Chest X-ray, PA view. Patient: 26 years old, sex M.
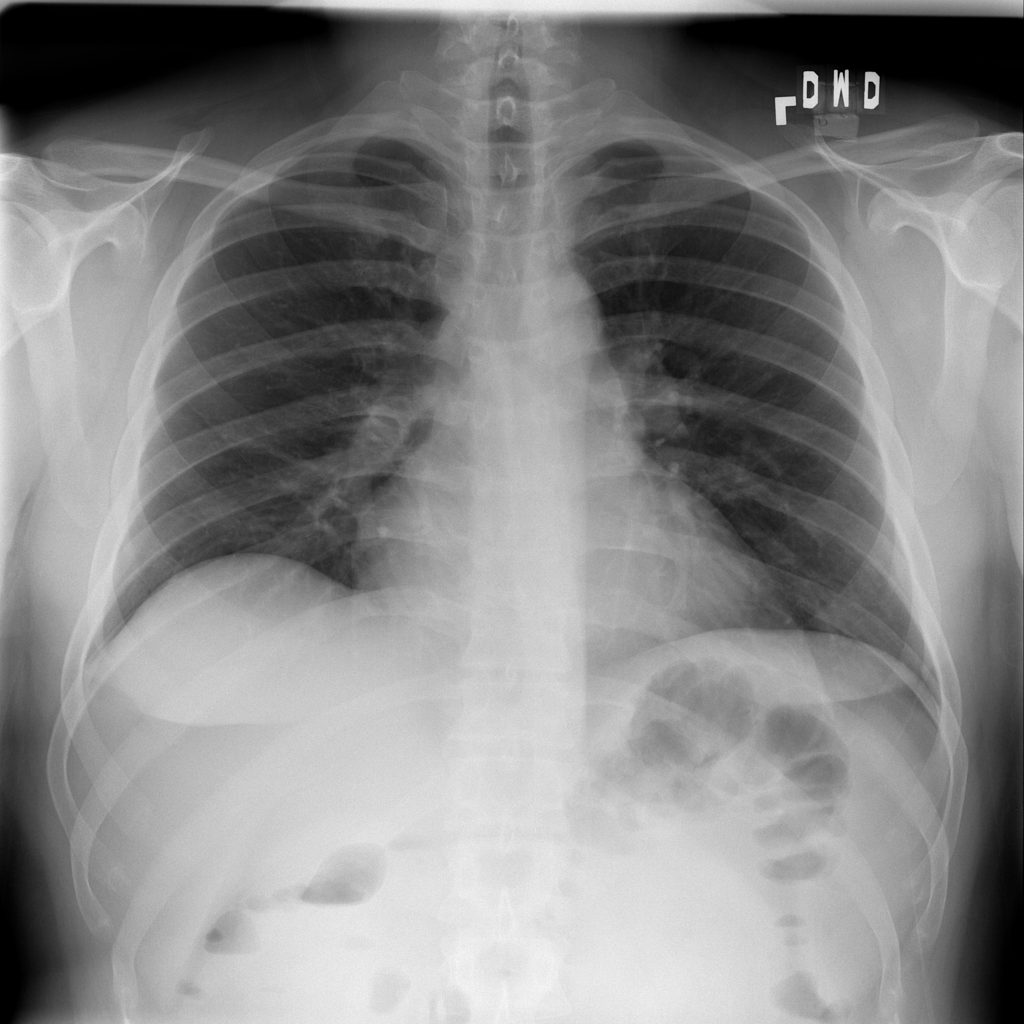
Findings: Mass